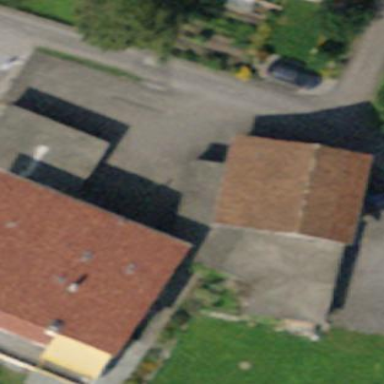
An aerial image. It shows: Garage.